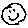
Label: smiley face